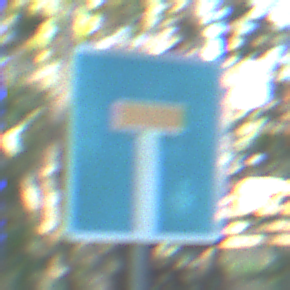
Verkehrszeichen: Sackgasse
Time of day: MorningAfternoon
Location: Outdoor (Nature)
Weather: Clear
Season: NotSpecified
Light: Natural